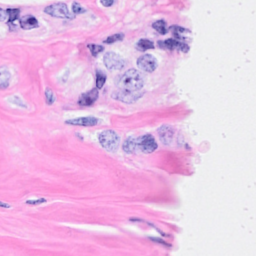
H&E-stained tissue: Breast